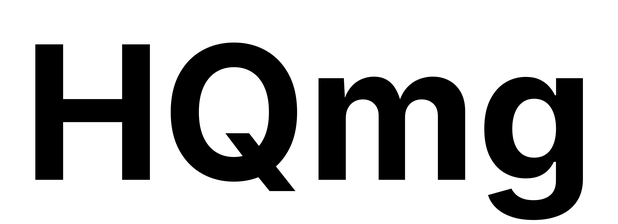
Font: Inter_Bold